高二 · 组合数学
8. 已知 $x, y$ 为非负整数, 则满足 $x+y \leqslant 2$ 的点 $(x, y)$ 共有 \$ \qquad \$个.
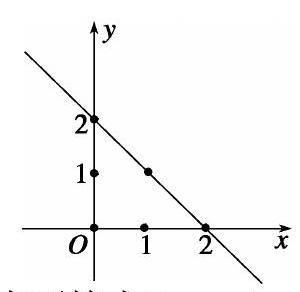
答案: 6
解析: 由题意点 $(x, y)$ 的坐标应满足 $\left\{\begin{array}{l}x \in \mathbf{N} \\ y \in \mathbf{N} \\ x+y \leqslant 2\end{array}\right.$, 由图可知, 整数点有 $(0,0),(1,0)$, $(2,0)(0,1)(0,2)(1,1) 6$ 个.